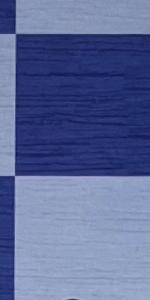
Label: Empty